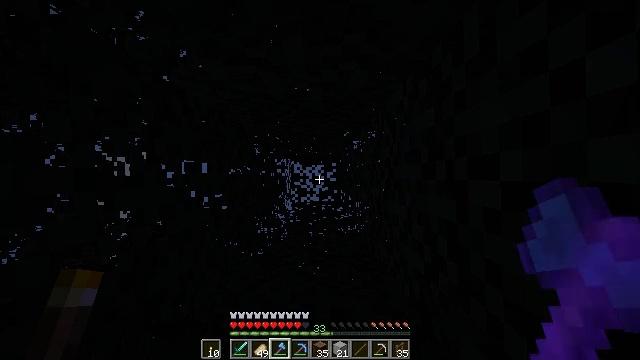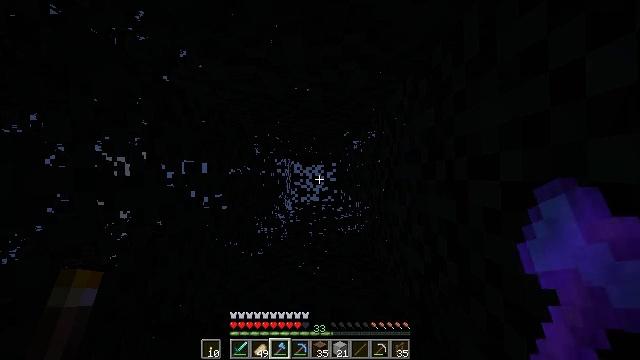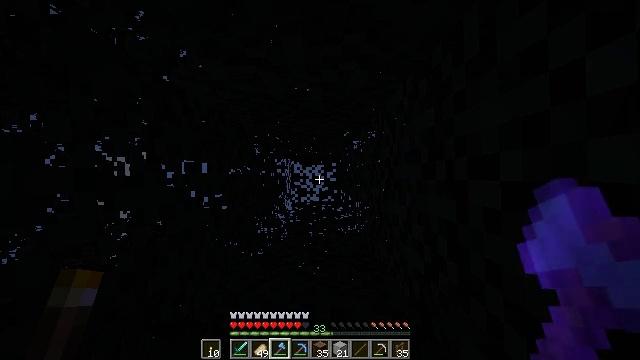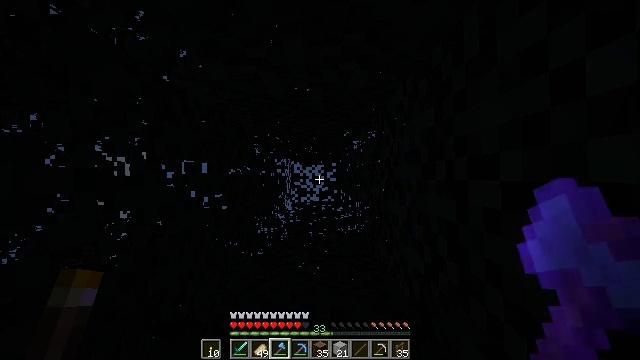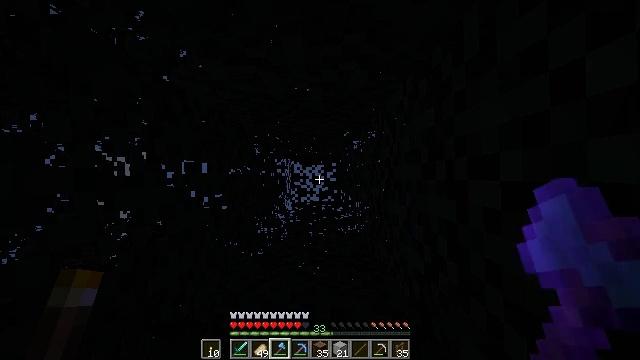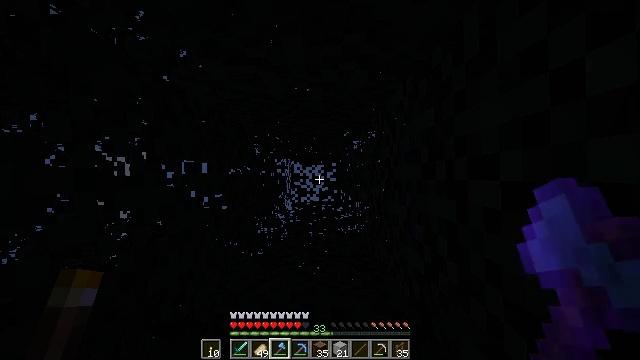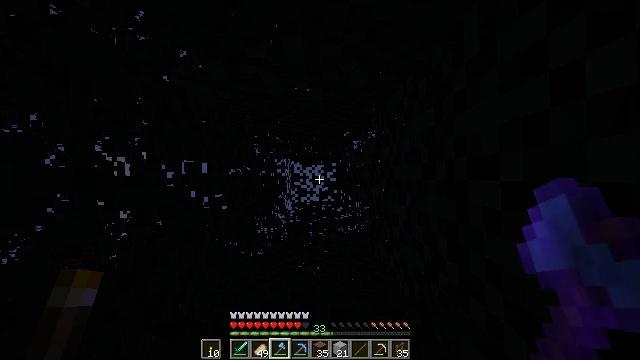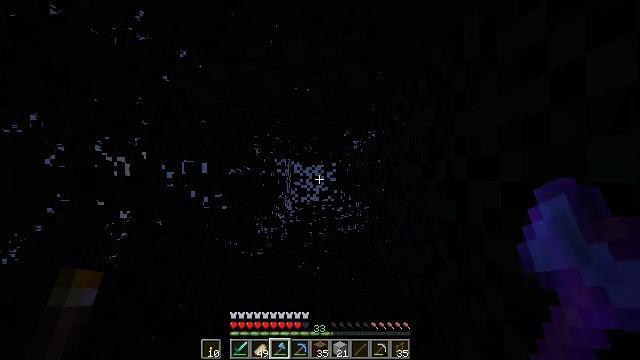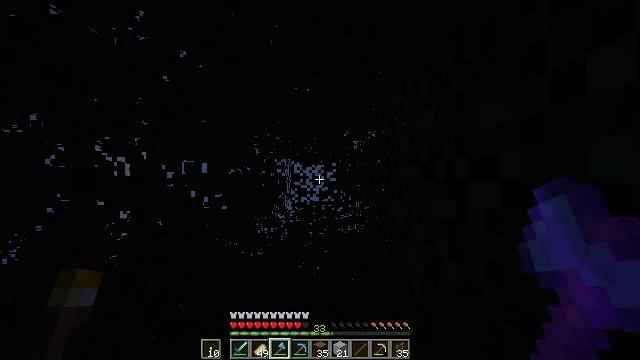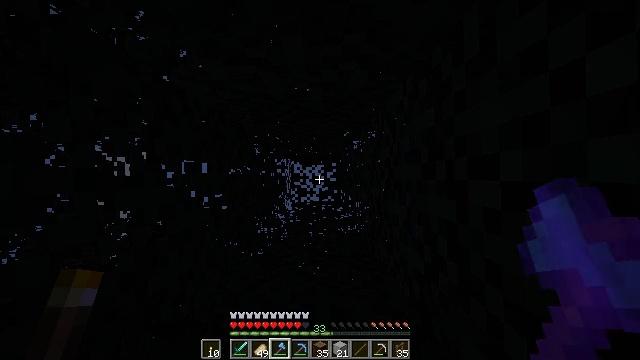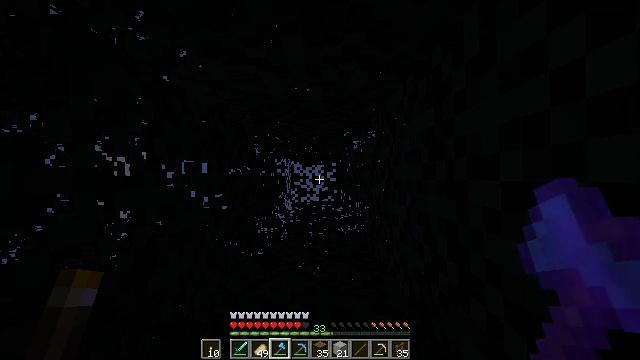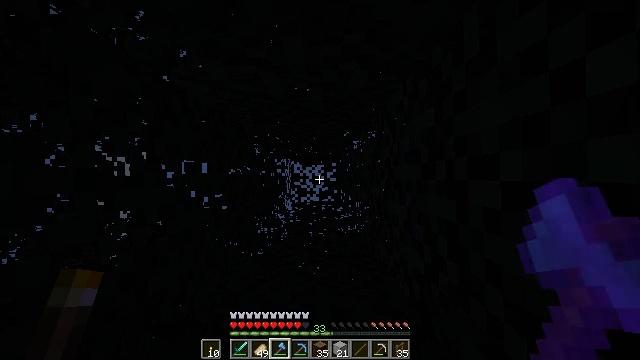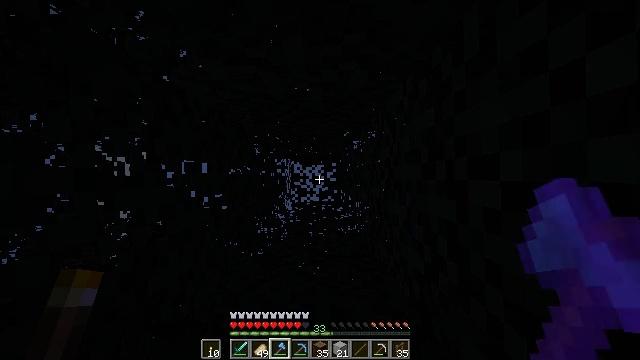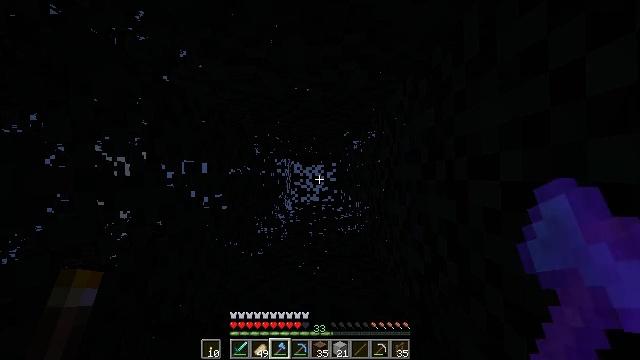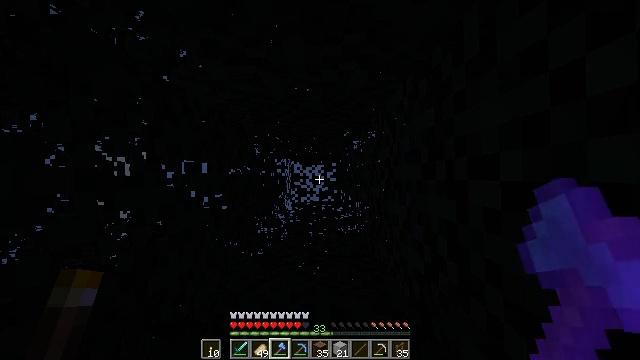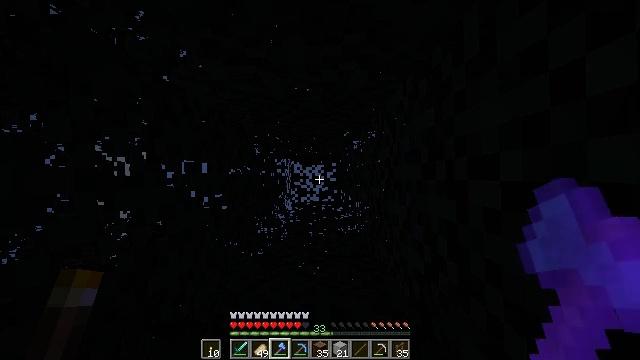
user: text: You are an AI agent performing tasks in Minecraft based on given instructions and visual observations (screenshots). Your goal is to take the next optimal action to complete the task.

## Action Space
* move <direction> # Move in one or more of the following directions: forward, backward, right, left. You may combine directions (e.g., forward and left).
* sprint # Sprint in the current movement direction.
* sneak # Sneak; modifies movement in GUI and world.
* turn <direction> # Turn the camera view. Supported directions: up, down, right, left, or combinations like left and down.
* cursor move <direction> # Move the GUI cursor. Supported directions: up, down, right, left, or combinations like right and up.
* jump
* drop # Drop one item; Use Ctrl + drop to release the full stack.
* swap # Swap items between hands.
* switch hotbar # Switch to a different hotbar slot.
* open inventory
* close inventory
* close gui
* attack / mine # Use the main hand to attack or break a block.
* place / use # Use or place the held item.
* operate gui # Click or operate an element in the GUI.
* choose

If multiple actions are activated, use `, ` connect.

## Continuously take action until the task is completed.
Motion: motion action
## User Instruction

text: Collect the brown bed for later use.
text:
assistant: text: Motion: no_op
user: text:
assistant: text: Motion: no_op
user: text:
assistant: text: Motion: no_op
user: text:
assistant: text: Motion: no_op
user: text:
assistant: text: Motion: no_op
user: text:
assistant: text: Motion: no_op
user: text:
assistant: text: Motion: no_op
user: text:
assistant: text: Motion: no_op
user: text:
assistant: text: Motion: no_op
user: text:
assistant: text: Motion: no_op
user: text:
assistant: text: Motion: no_op
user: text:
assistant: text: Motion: no_op
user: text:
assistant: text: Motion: no_op
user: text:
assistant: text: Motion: no_op
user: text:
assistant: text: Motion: no_op
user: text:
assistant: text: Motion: no_op
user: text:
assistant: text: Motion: no_op
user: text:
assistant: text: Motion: no_op
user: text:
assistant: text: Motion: no_op
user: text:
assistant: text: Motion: no_op
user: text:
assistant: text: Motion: no_op
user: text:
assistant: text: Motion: no_op
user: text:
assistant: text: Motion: no_op
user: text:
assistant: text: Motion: no_op
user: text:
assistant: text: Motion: no_op
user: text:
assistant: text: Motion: no_op
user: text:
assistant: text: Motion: no_op
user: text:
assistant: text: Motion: no_op
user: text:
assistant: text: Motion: no_op
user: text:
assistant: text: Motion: no_op